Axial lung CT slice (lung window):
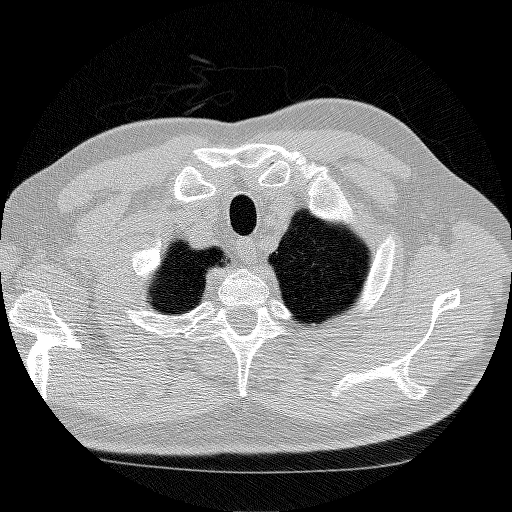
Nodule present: no